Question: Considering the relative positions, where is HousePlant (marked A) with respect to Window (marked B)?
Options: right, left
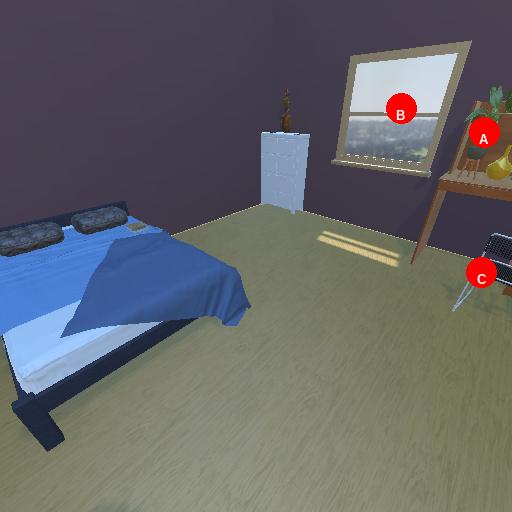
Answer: right